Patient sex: M
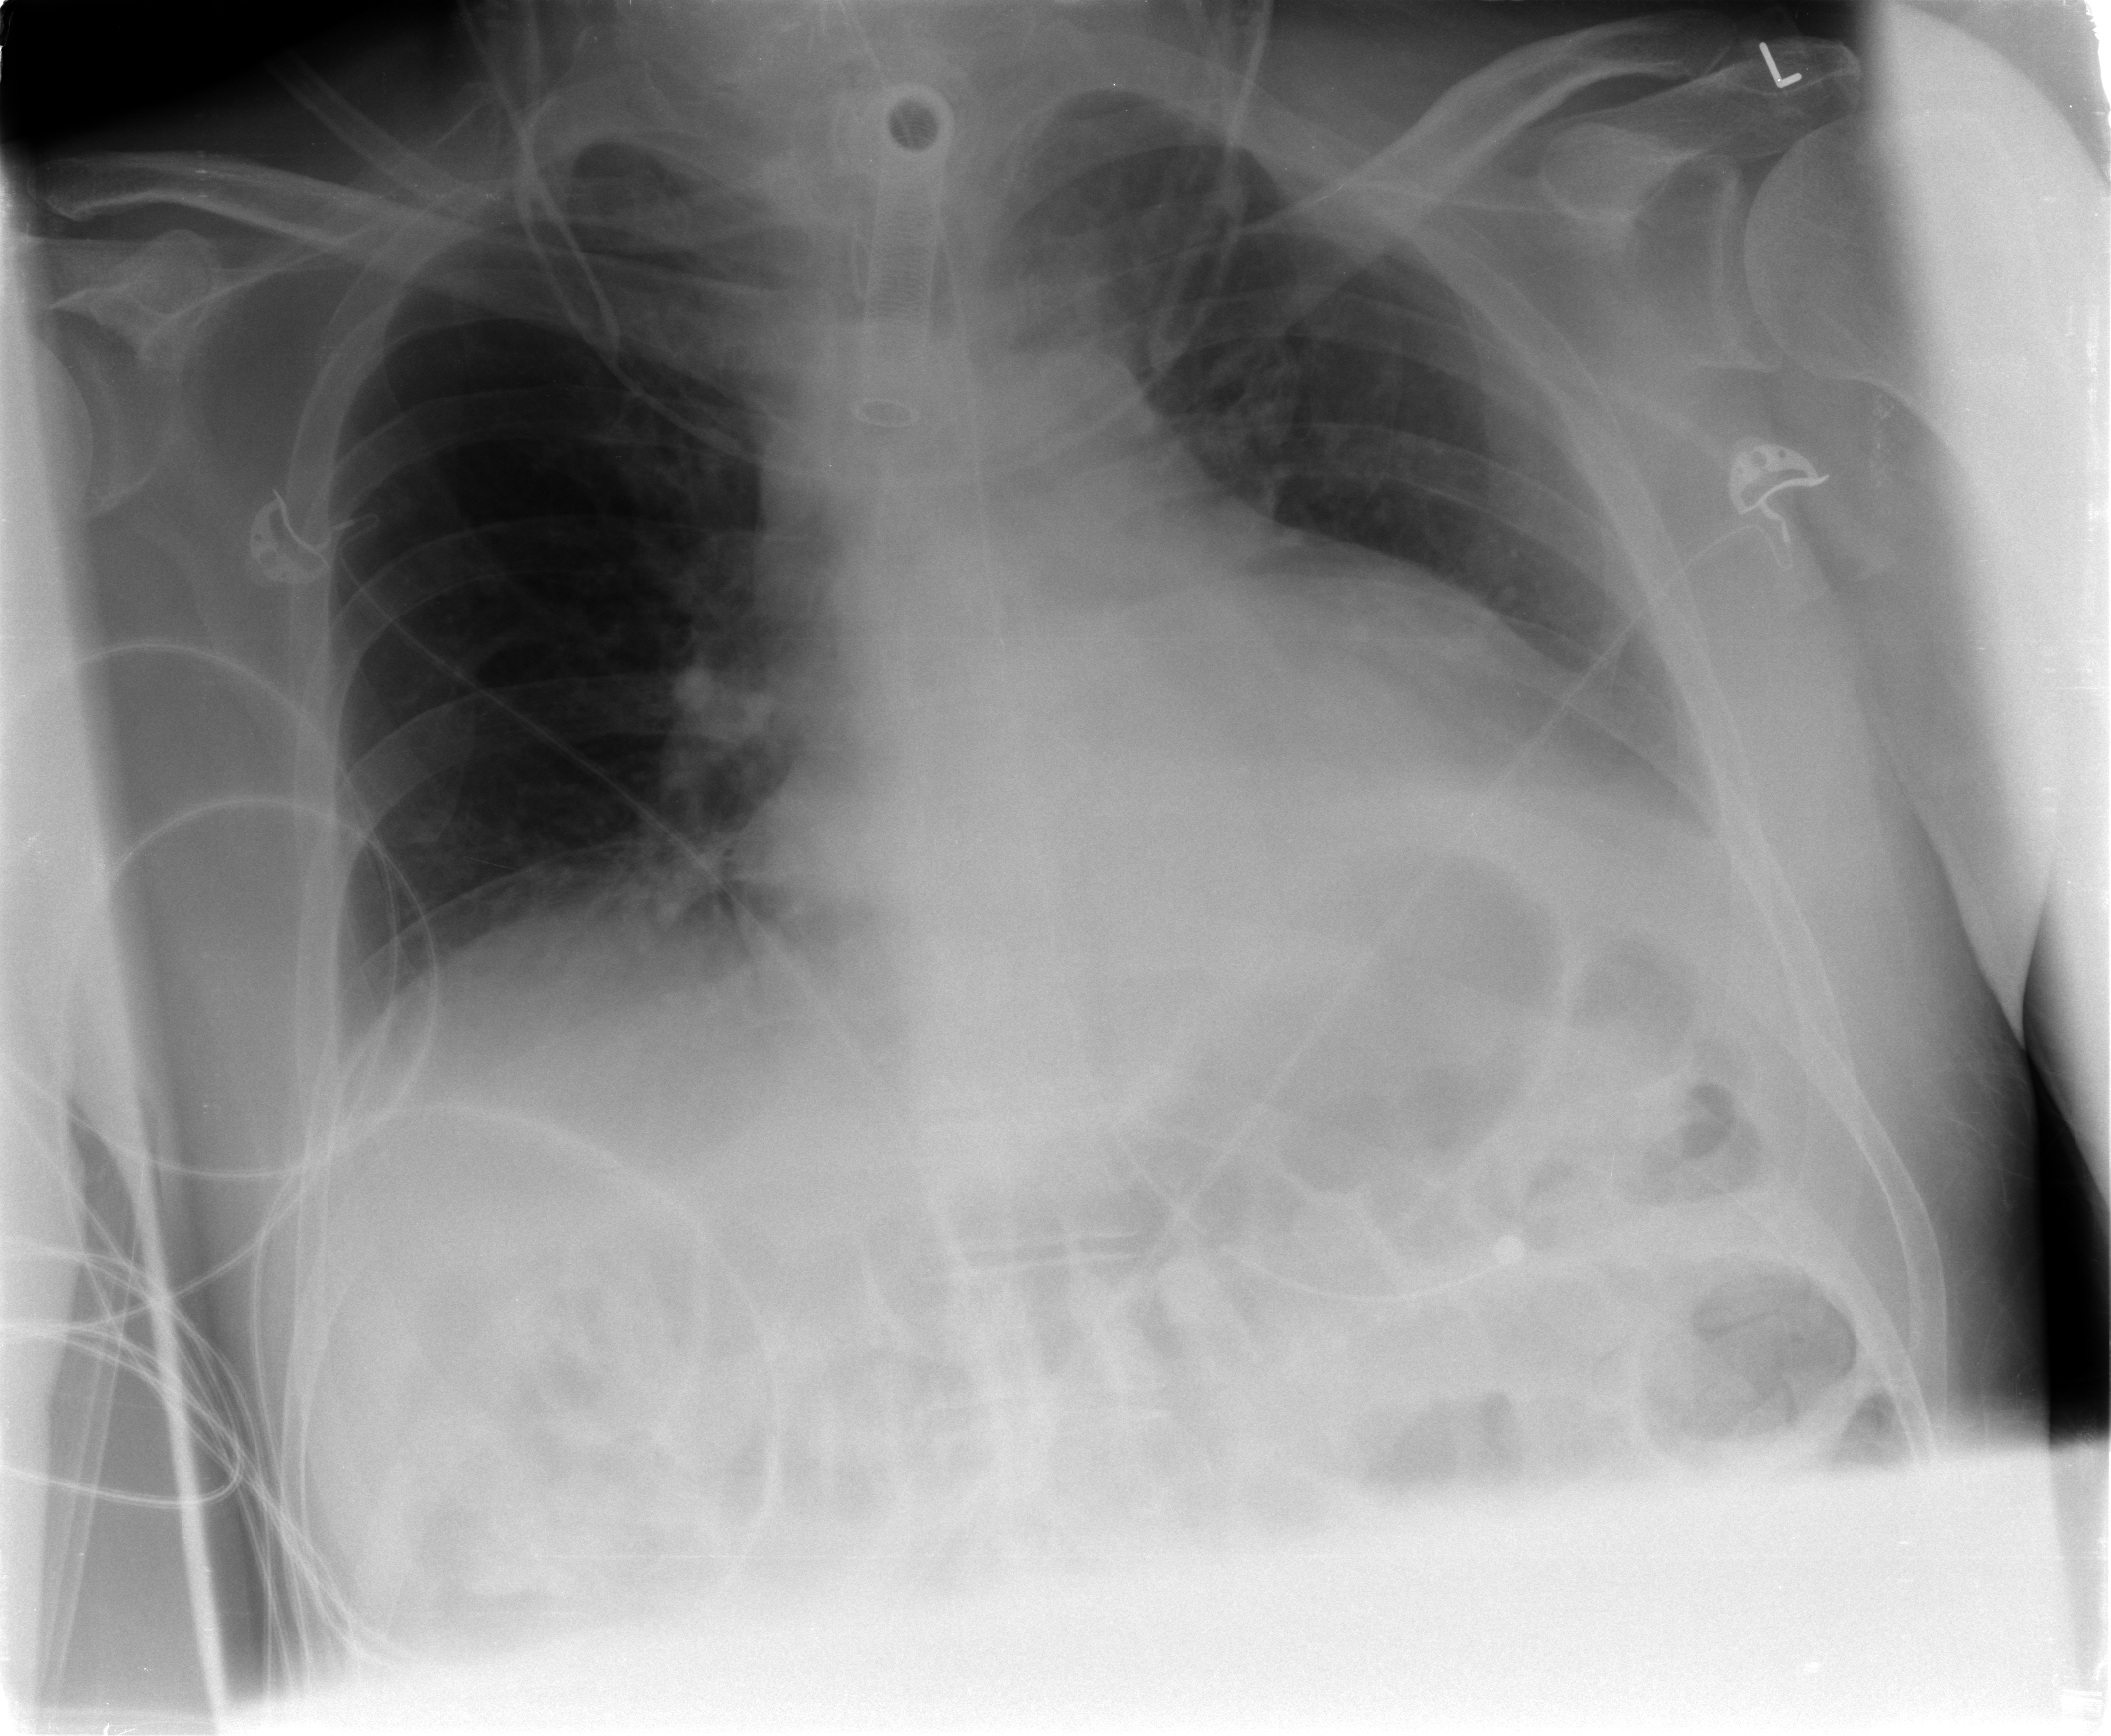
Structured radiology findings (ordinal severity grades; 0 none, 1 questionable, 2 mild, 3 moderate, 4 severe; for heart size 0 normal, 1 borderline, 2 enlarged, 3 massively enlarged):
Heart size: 1
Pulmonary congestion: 2
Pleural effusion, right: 1
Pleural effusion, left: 2
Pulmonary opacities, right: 0
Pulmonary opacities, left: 0
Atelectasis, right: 2
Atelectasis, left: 2